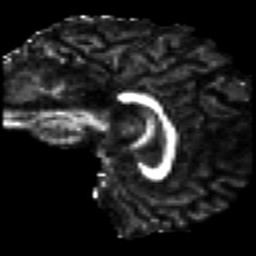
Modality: FA
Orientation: sagittal
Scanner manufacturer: siemens
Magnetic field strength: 3 T
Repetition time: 7.8 s
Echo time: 0.09 s